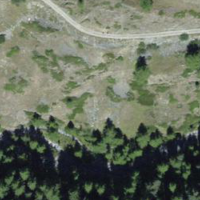
EUNIS habitat code: 26
Species observed at this site:
Nucifraga caryocatactes